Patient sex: M
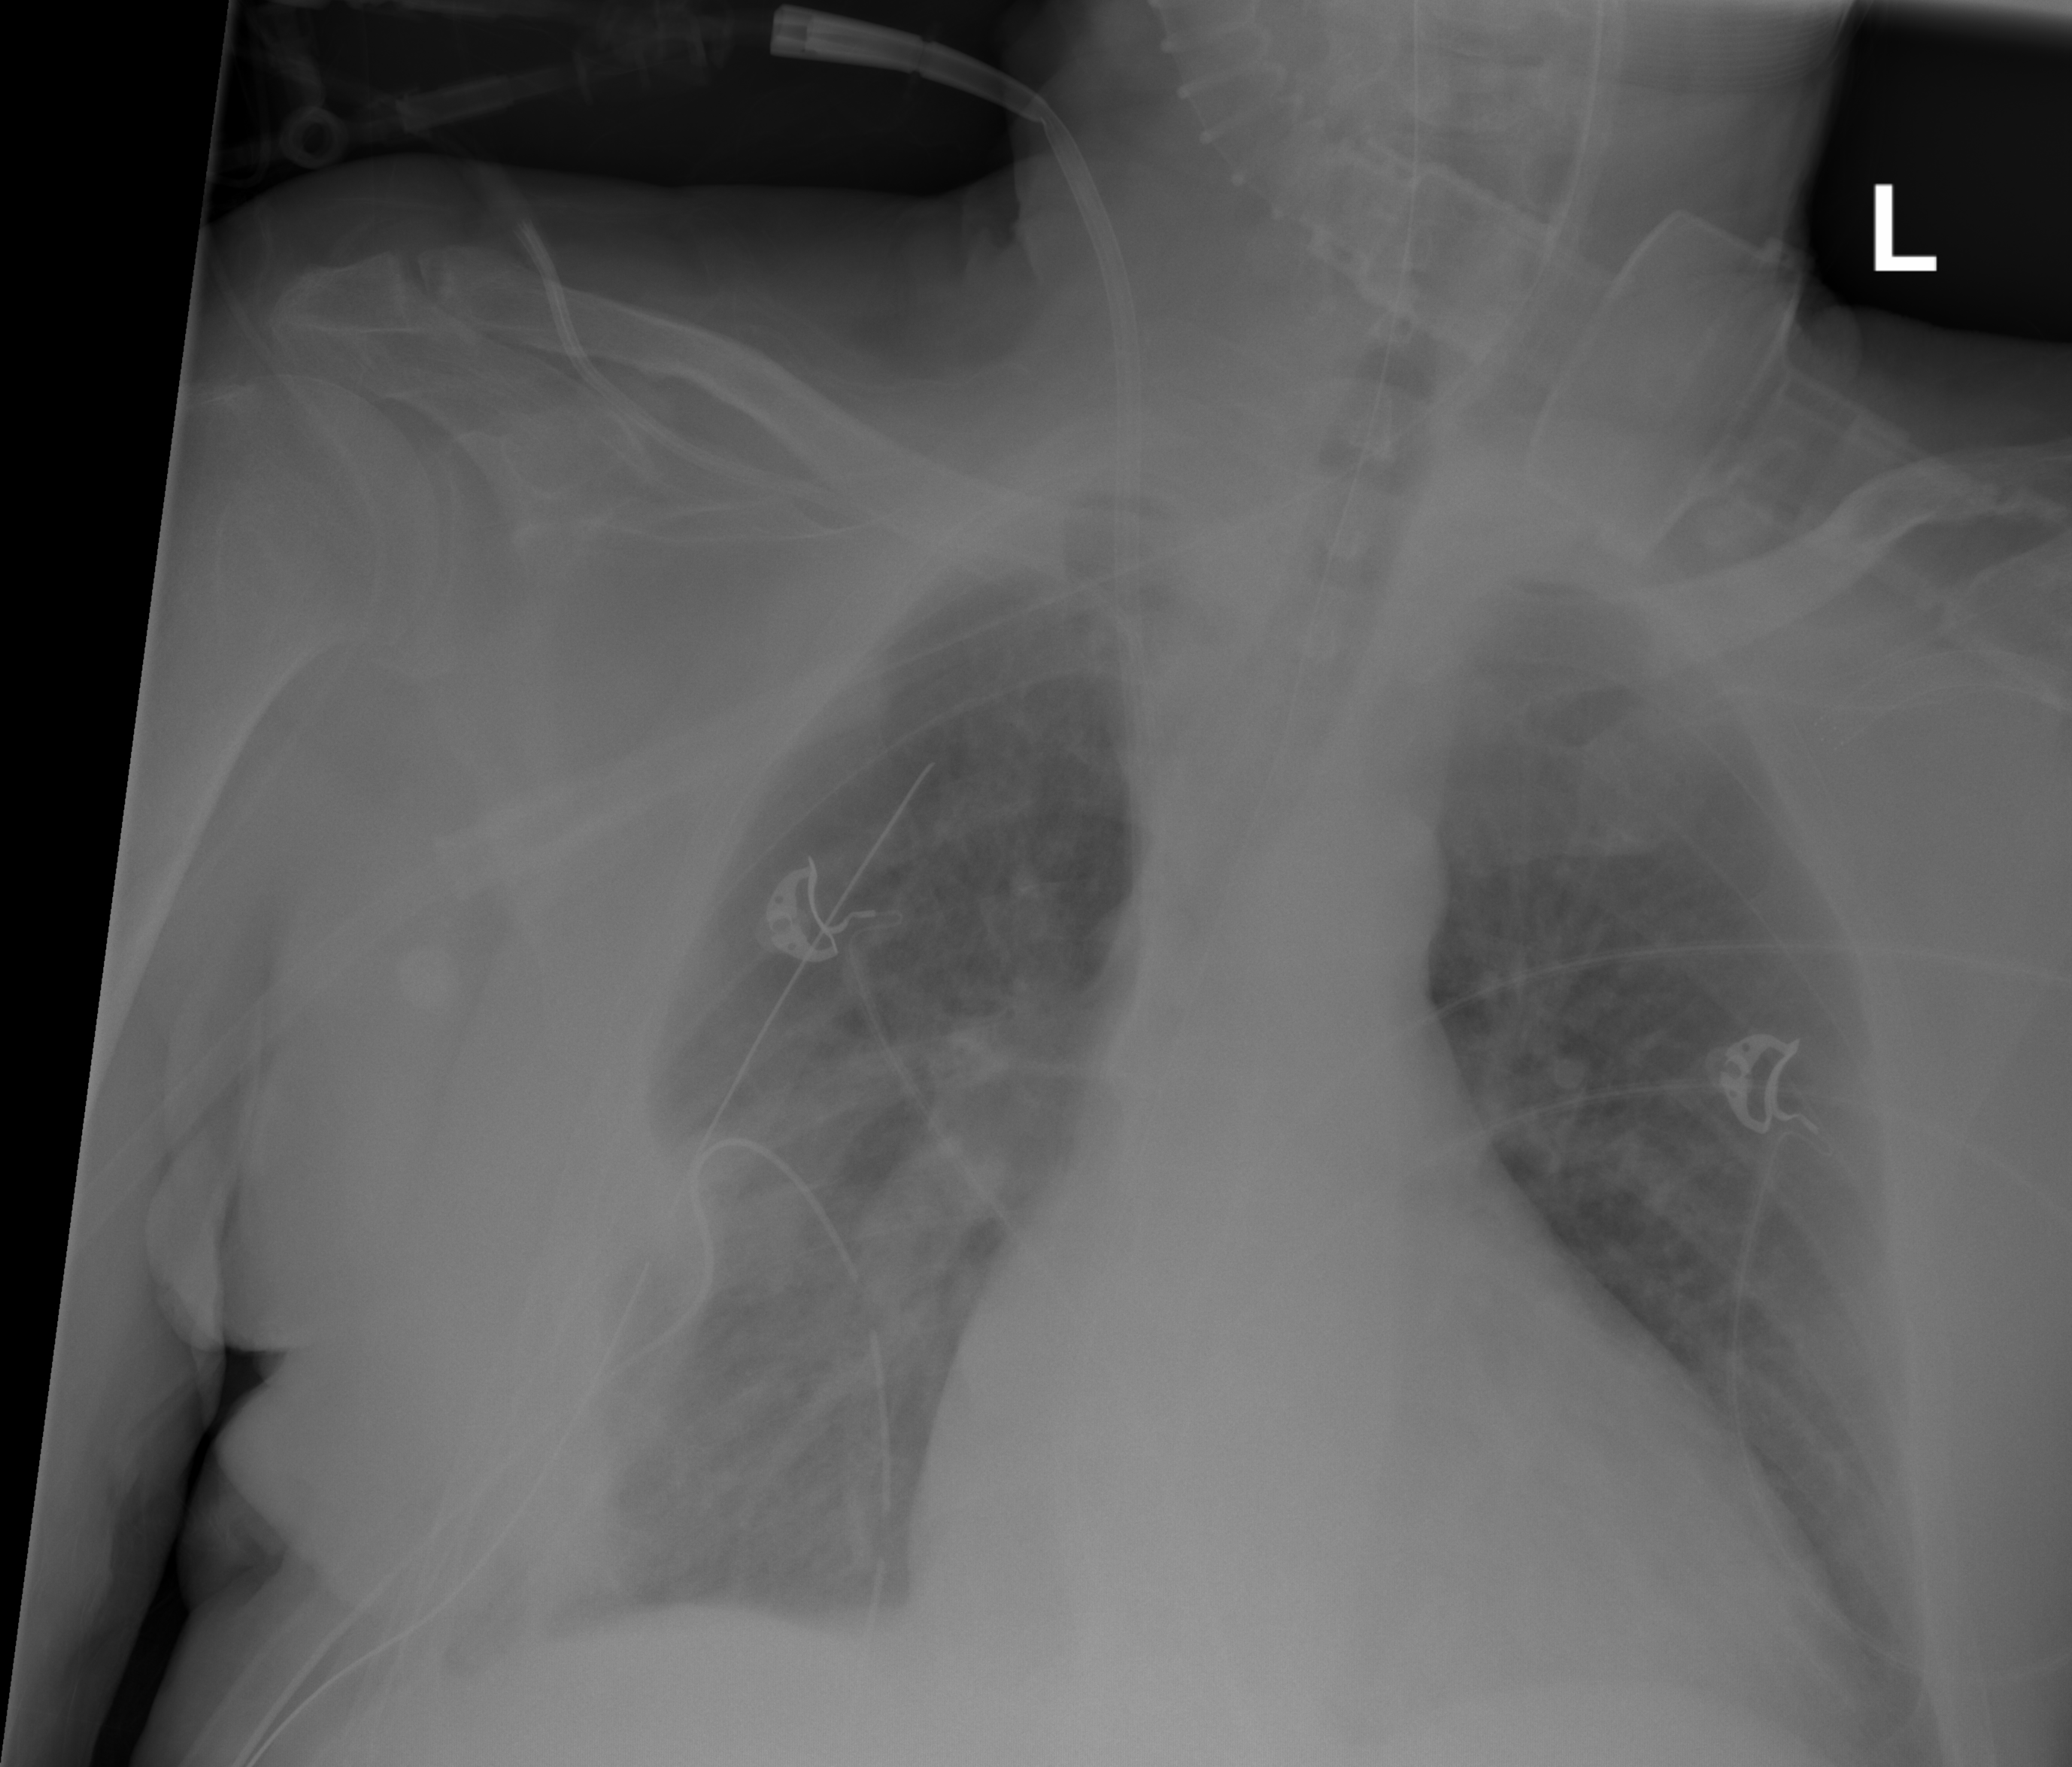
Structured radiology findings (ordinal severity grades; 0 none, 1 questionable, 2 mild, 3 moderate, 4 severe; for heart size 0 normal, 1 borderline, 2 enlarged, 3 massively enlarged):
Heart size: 2
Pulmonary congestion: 2
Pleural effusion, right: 2
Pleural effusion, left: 0
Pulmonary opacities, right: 3
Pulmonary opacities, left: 0
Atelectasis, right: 3
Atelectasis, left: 0